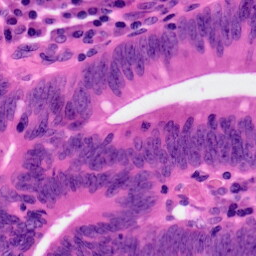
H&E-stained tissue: Colon